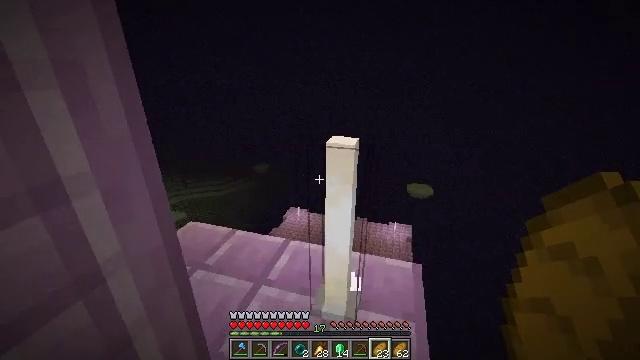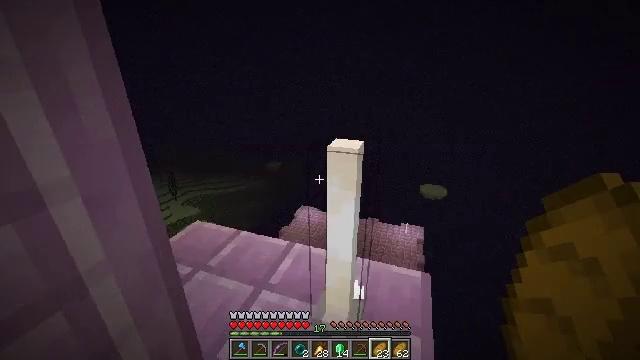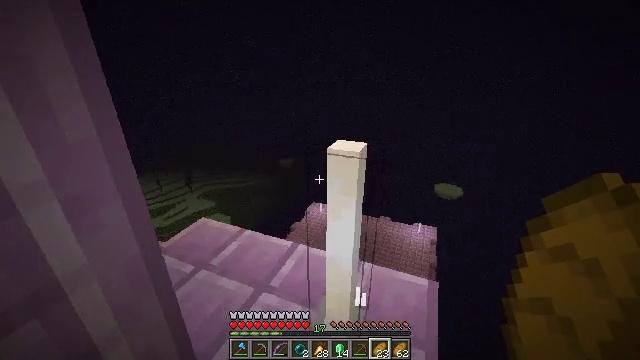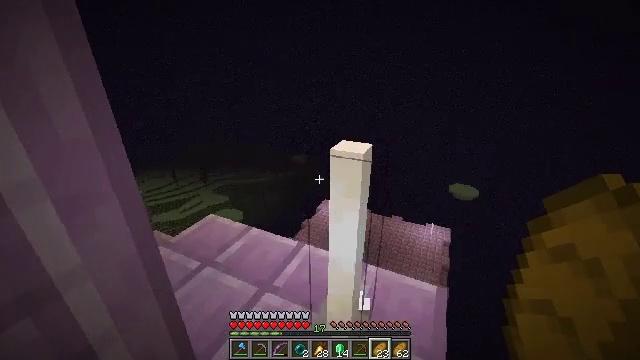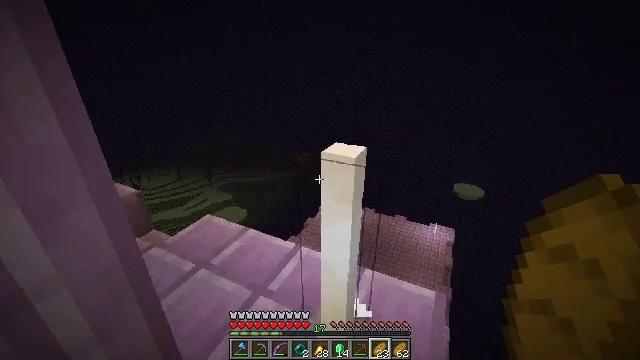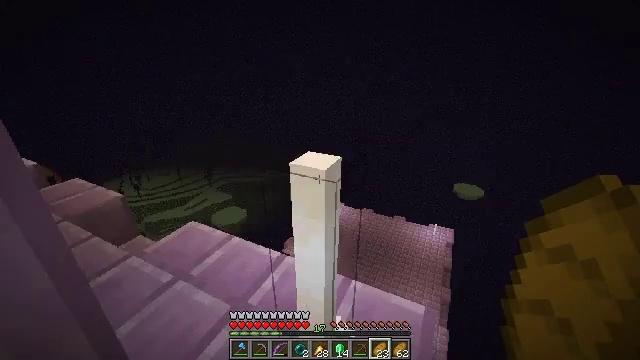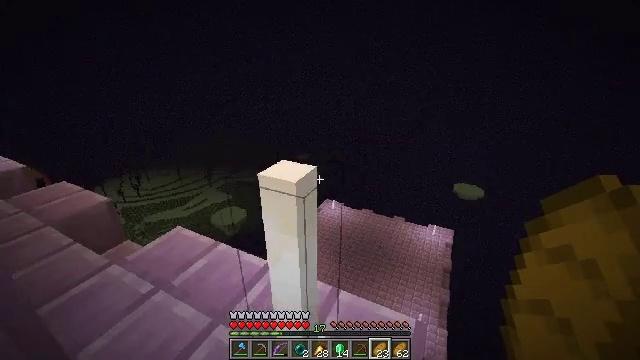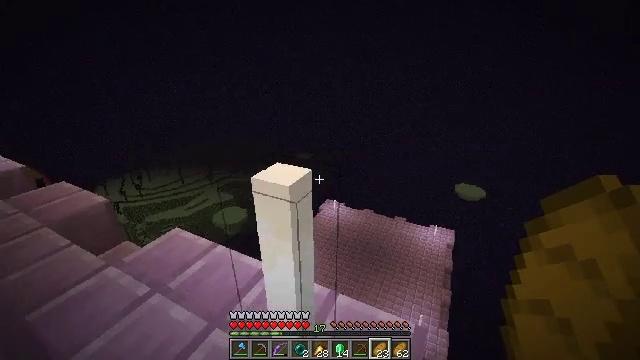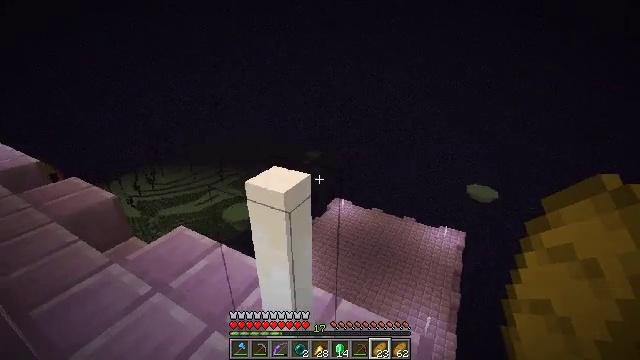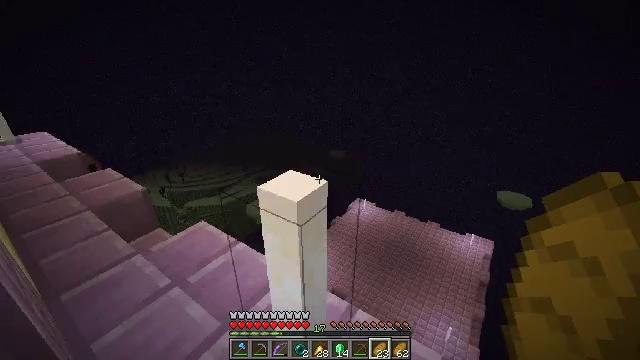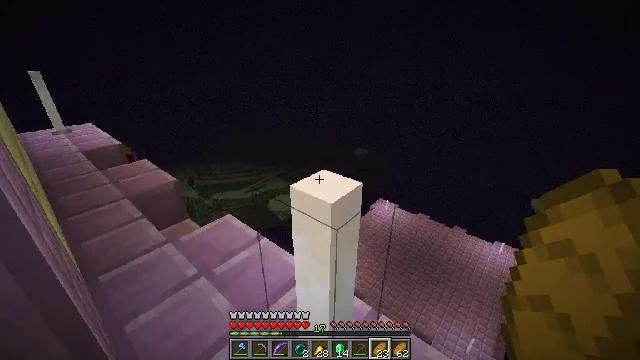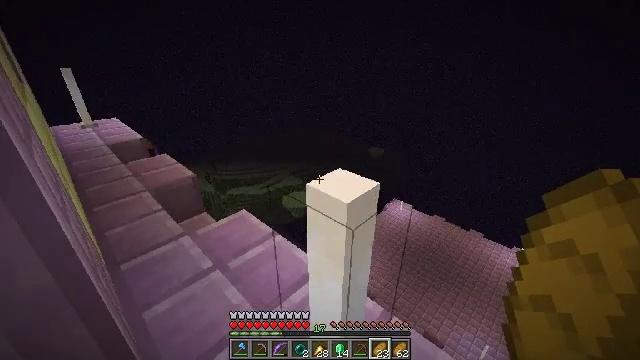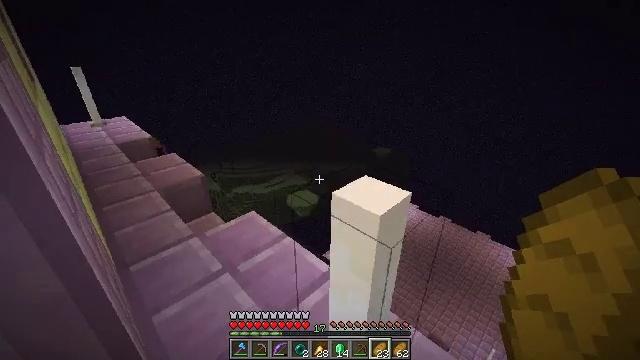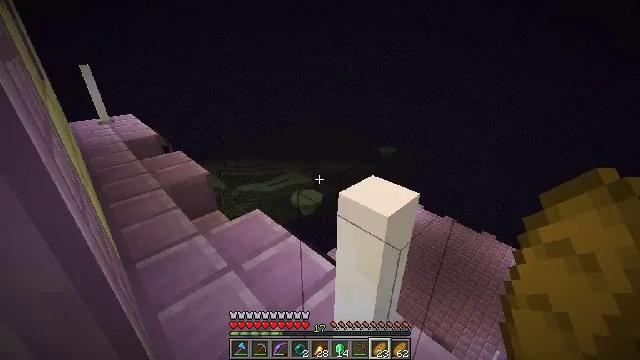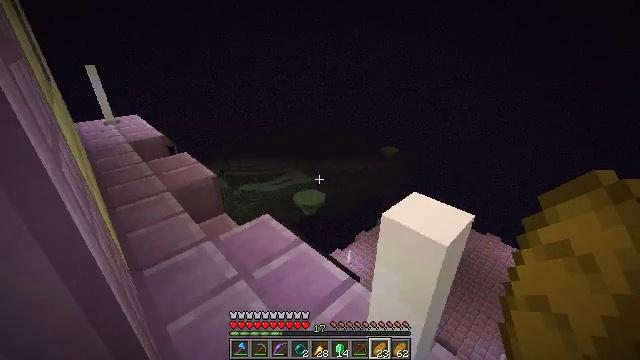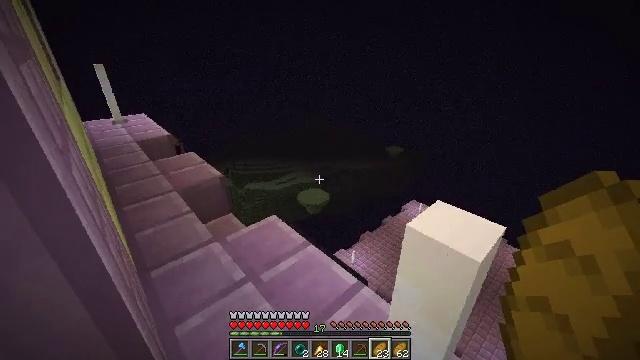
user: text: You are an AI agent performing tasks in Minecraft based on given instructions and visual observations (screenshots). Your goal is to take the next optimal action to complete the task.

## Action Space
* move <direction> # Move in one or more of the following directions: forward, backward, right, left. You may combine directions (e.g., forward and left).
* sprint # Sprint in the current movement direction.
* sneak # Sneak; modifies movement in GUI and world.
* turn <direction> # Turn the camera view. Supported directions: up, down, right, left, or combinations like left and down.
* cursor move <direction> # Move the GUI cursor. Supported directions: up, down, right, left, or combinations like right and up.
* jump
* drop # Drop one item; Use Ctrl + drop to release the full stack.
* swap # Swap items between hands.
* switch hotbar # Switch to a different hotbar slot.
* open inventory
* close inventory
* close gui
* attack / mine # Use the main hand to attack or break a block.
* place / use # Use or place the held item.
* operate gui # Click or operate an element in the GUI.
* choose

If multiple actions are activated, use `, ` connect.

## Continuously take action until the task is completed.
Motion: motion action
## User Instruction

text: Destroy the end rod to pick it up.
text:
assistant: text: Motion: move forward and move right, sneak, turn left
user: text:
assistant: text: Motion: move forward and move right, sneak, turn left
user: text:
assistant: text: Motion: move forward and move right, sneak, turn left
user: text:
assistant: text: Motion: move forward and move right, sneak
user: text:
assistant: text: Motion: move forward and move right, sneak
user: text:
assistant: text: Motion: move forward and move right, sneak
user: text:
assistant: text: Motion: move forward, sneak
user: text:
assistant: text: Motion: move forward, sneak, turn left
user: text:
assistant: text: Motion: move forward, sneak, turn left
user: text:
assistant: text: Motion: move forward, sneak, turn left
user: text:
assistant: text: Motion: move forward, sneak, turn left
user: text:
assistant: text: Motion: move forward, sneak, turn left
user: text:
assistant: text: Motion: move forward, sneak, turn left
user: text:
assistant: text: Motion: move forward and move left, sneak
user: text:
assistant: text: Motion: move forward and move left, sneak, turn left
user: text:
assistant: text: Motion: move forward and move left, sneak, turn left
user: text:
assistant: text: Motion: move forward and move left, sneak
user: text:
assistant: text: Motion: move forward and move left, sneak
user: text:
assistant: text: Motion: move forward, sneak
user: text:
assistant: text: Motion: move forward, sneak
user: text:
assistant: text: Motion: move forward, sneak
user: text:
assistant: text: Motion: move forward, sneak
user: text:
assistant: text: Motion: move forward, sneak
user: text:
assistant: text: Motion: move forward, sneak
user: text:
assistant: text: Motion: move forward, sneak
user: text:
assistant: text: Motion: move forward, sneak
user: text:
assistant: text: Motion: move forward, sneak
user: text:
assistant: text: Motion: move forward, sneak
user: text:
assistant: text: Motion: move forward
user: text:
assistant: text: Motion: move forward, turn right and down